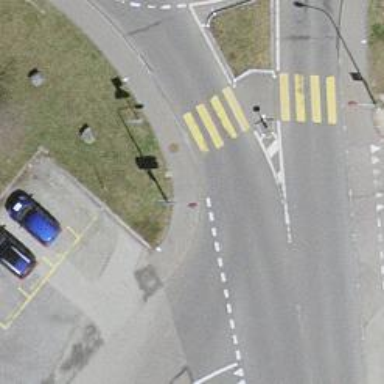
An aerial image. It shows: Marked crossing on the road.